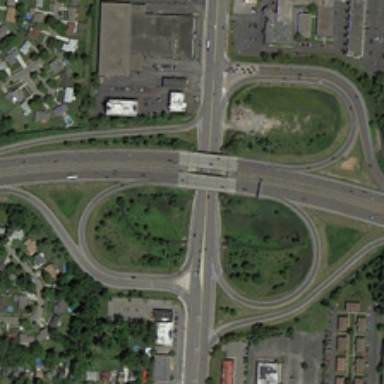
Many green plants and several buildings are near a viaduct .